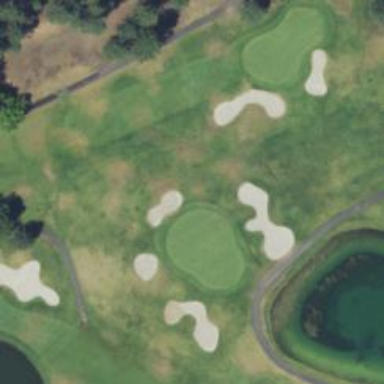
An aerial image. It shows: Golf hole.